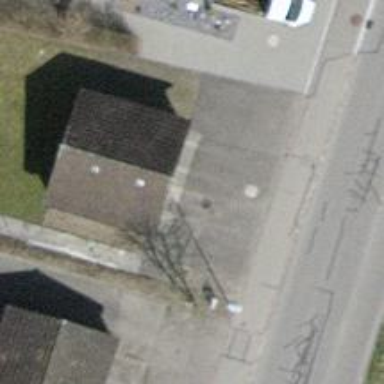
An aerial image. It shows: Garage.